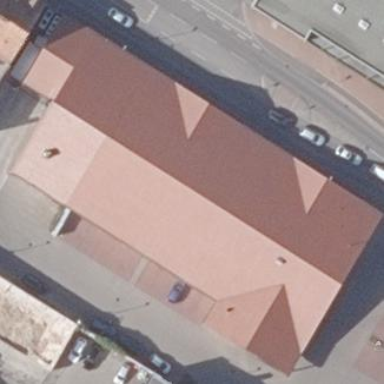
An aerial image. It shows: Building that houses supermarket.